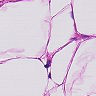
Metastatic tissue present: no